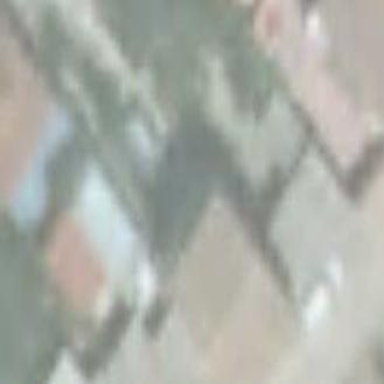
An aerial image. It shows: Residential building.